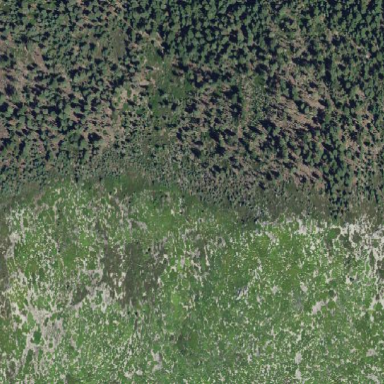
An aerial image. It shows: Forest area.